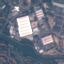
Label: Industrial